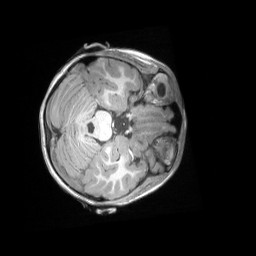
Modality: T1w
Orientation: axial
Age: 8
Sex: female
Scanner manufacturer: siemens
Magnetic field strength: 3 T
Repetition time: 2.53 s
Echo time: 0.00164 s